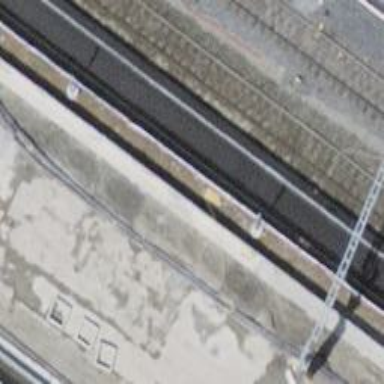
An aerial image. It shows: Siding railway with electrified contact lines at voltage of 3000 and 15000.